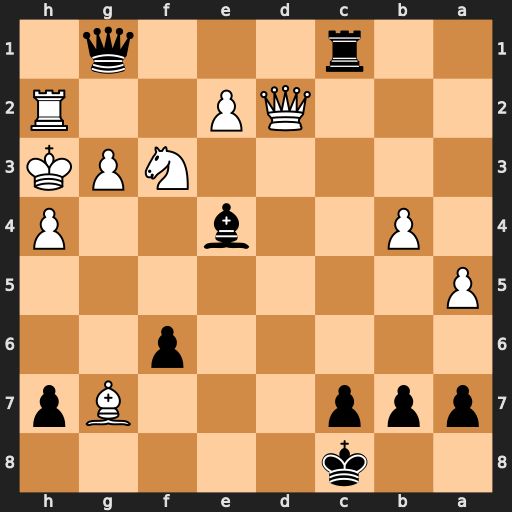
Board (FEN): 2k5/ppp3Bp/5p2/P7/1P2b2P/5NPK/3QP2R/2r3q1
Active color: b
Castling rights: -
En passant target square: -
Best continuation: Bf5+ g4 Qxg4#